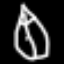
Label: leaf